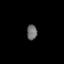
Tissue: prostate
Cell type: T cells
Senescence score: 0.8739
Nuclear area (px): 152
Mean DAPI intensity: 109.954